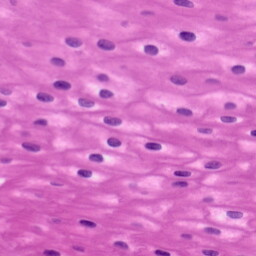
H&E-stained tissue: Tonsil